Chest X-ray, AP view. Patient: 31 years old, sex F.
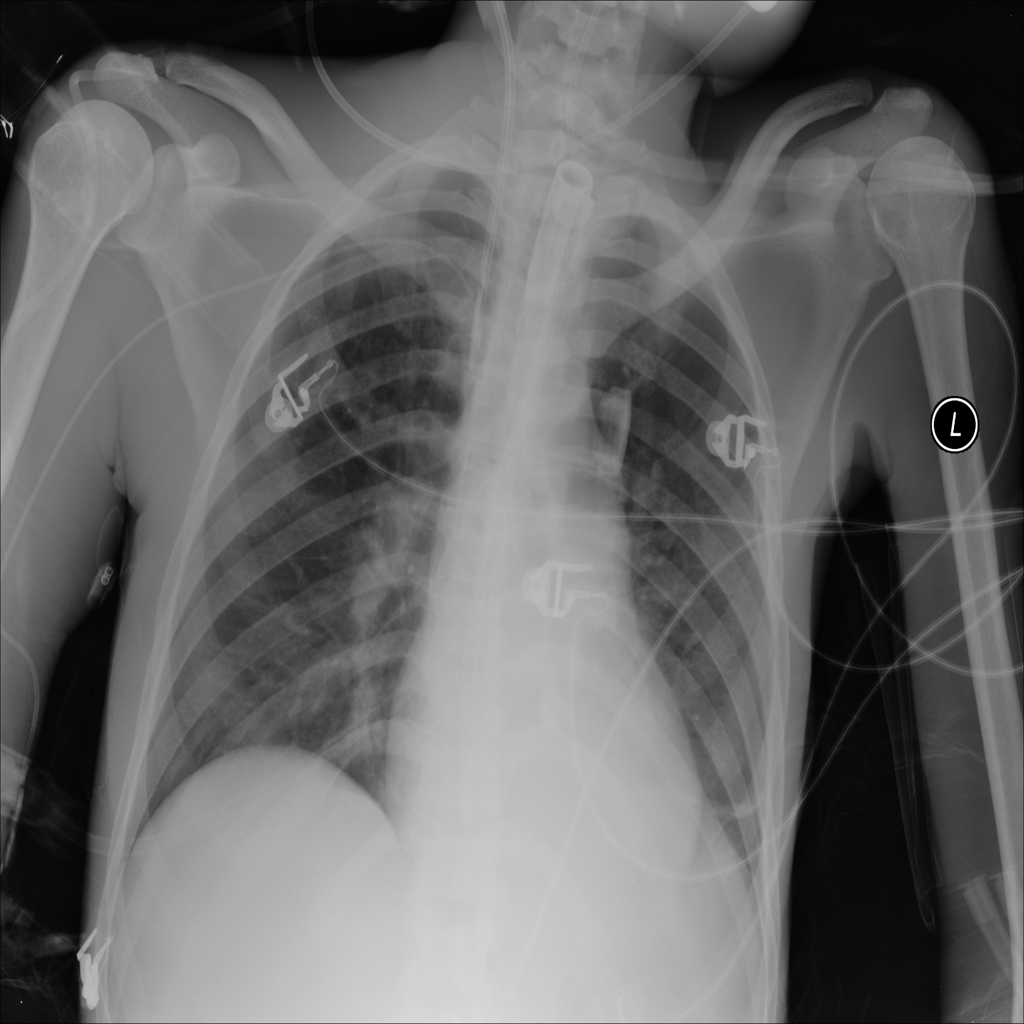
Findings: Atelectasis, Infiltration